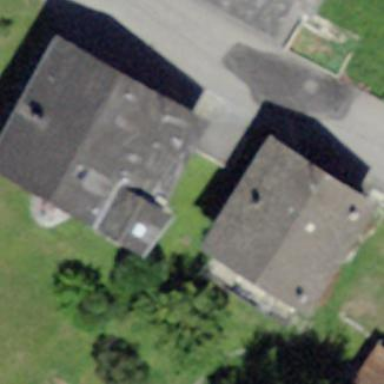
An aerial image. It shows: Simple house.